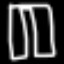
Label: pants